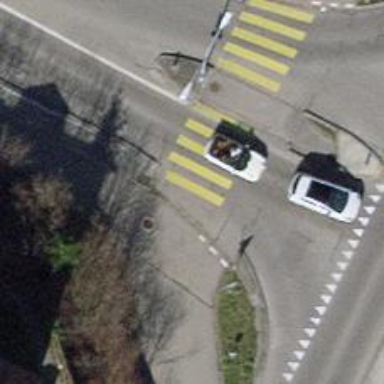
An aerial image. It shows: Marked crossing on asphalt footway.